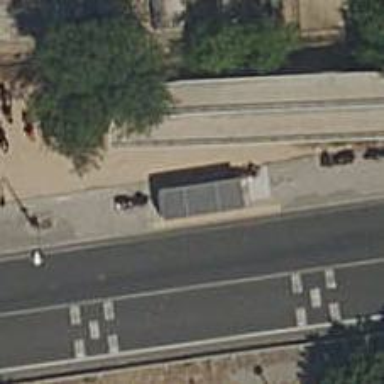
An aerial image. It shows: Bus stop with platform for public transport.